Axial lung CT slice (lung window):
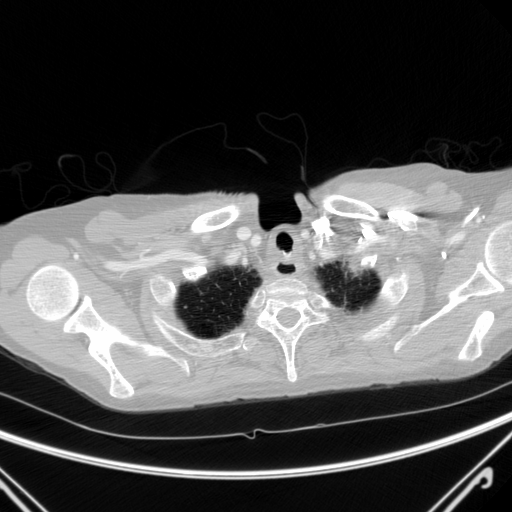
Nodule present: no